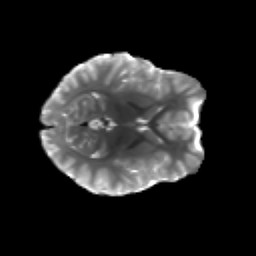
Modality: T2w
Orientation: axial
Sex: male
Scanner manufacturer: siemens
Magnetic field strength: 3 T
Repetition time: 5 s
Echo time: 0.071 s